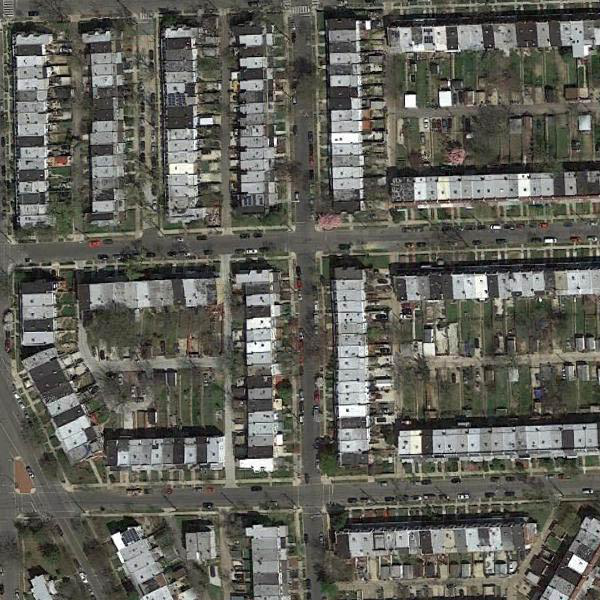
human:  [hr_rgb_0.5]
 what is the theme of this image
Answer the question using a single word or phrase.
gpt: dense residential